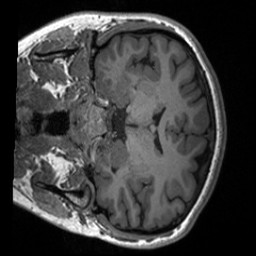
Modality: T1w
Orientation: coronal
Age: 22
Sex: female
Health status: healthy
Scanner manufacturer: siemens
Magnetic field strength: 3 T
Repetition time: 2 s
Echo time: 0.00232 s